Question: Actually it's a sample of scrapy tutorial in of <URL>. Everything goes well until the sample of scrapy shell, when I type the command in Windows cmd:
'''
scrapy shell 'http://quotes.toscrape.com/page/1/'
'''
I got an exception like
'''
twisted.internet.error.DNSLookupError: DNS lookup failed: address "'http:" not found: [Errno 11001] getaddrinfo failed.
'''
Exception in thread Thread-1 (most likely raised during interpreter shutdown):
in detail it's like:
[
and I have searched the 'stackoverflow' and find a similar problem like <URL>
and one answer is try another terminal,and I tried the terminal of Pycharm but it fails with the same exception.
PS: I work on windows and Python 2.7.12, Anaconda 4.0.0 (64-bit)
I'm quite new to scrapy so any help is appreciated, thank you.
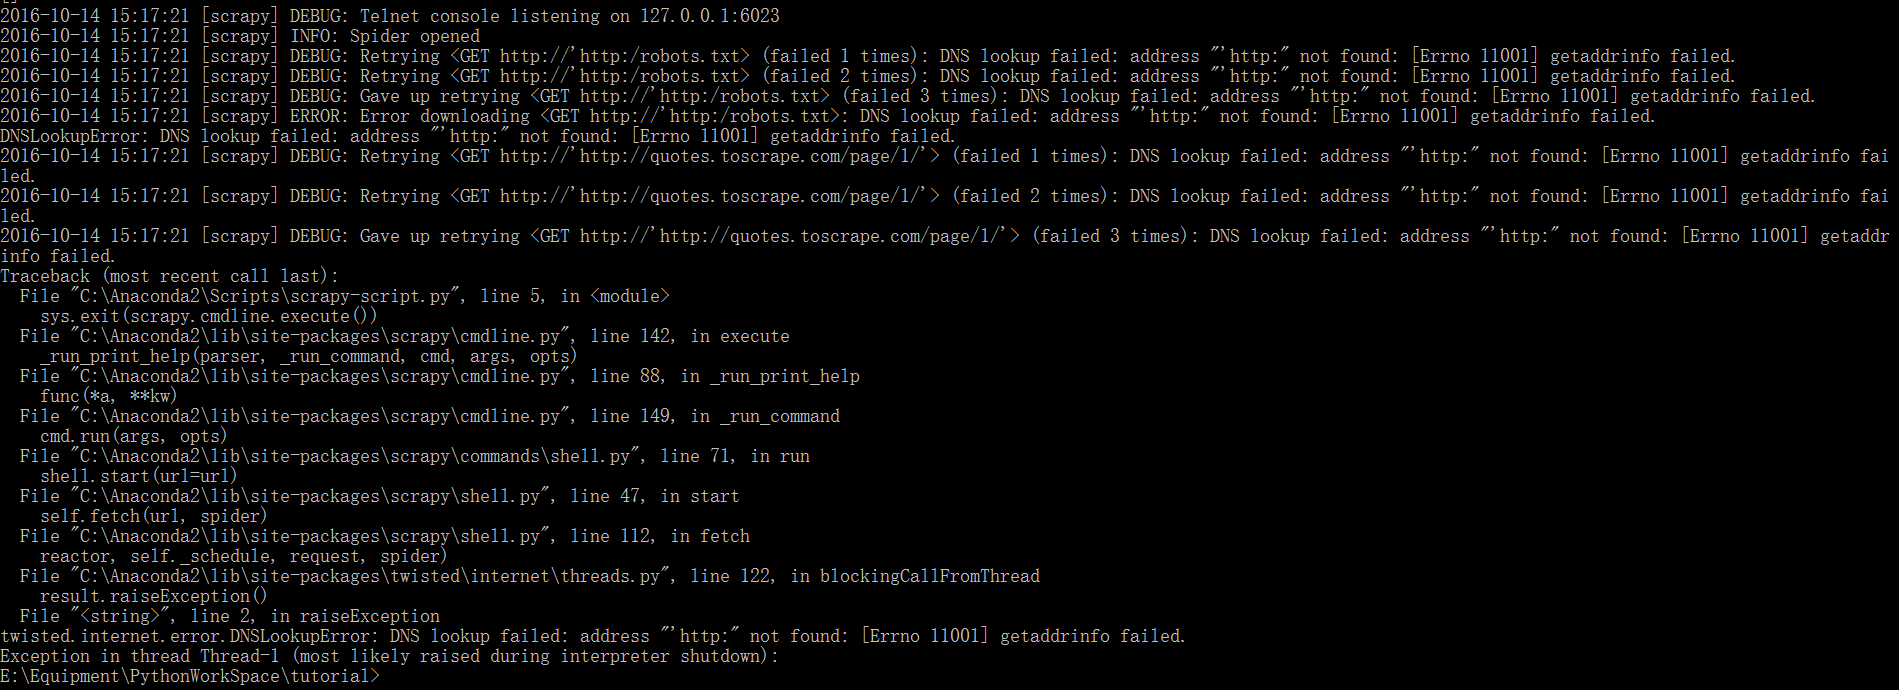
Answer: Well,it may be related to the quotation, I tried to use '"' to enclose the urls and it works, I do not know if this command differs in different OS since the original tutorial commmand code use the ''' to enclose the urls.
---
I also post this issue on the scrapy and as @kmike said, it works well with ''' on other OS like (MAC and Linux or Unix) (<URL>